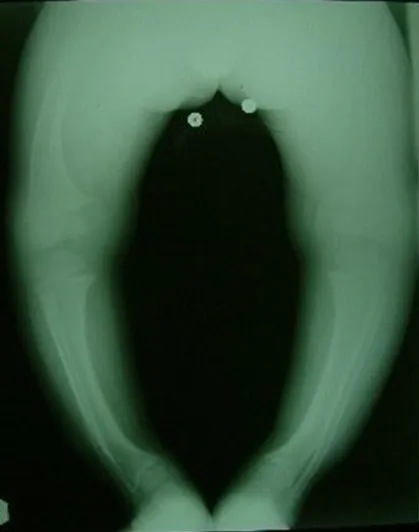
Imagery at the age of 12 months.
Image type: radiology (x_ray)